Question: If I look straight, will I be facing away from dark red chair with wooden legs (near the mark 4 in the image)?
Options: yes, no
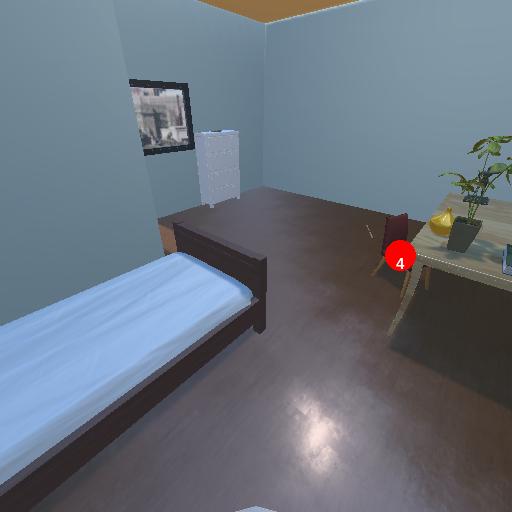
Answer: yes